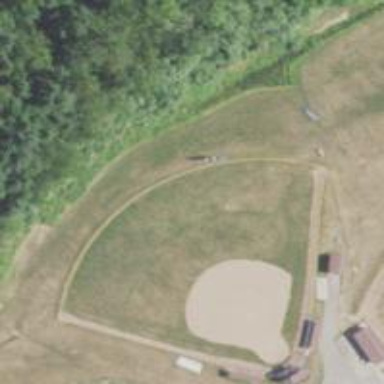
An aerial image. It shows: Baseball pitch for leisure and sports activities.